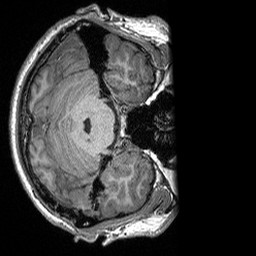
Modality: T1w
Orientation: axial
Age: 20
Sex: male
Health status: healthy
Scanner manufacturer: siemens
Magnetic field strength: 3 T
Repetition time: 2.3 s
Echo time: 0.00298 s